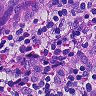
Metastatic tissue present: yes